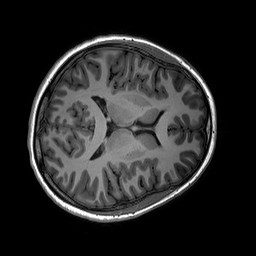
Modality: T1w
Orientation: axial
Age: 22
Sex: female
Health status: healthy
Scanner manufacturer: siemens
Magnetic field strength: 3 T
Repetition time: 2.3 s
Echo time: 0.00236 s